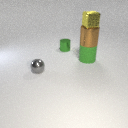
small yellow metal cube above large green rubber cylinder